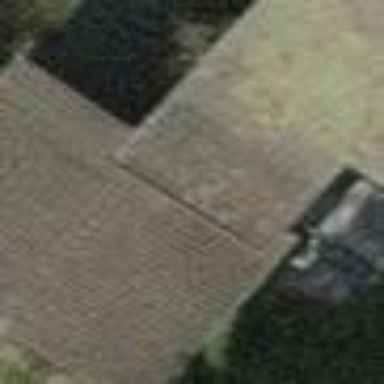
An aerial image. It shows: View of roof of building.